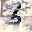
Label: 5